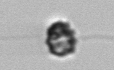
Label: Dinophyceae